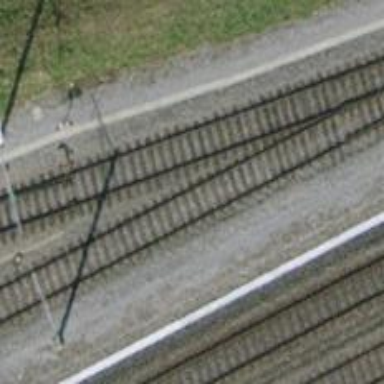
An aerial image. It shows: Railway switch.